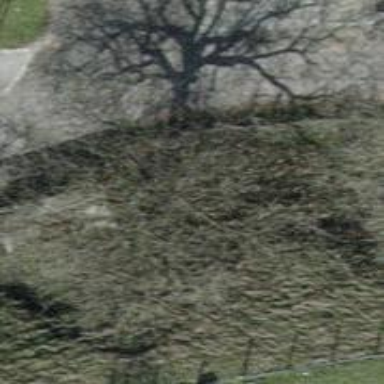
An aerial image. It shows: Single tag "natural: tree."